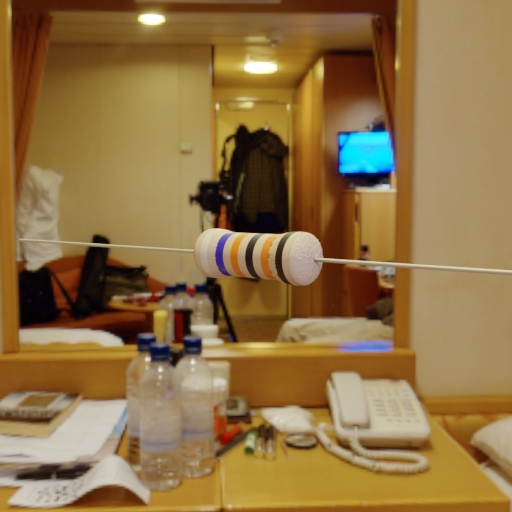
Resistor colour bands (in order): white, blue, orange, black, orange, black